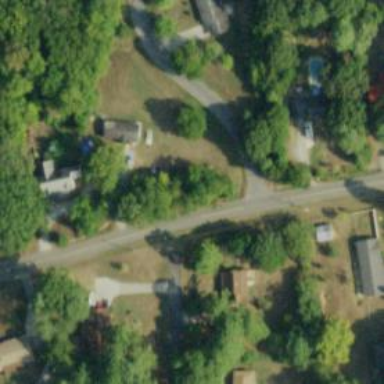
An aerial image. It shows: Tertiary road.